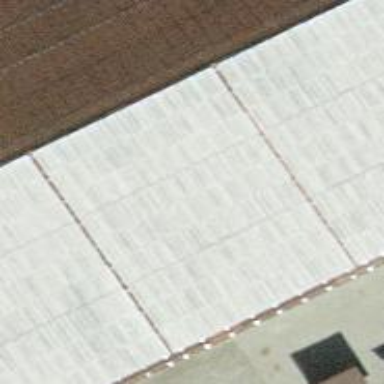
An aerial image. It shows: Solar photovoltaic panel generator installed on the roof.